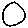
Label: circle